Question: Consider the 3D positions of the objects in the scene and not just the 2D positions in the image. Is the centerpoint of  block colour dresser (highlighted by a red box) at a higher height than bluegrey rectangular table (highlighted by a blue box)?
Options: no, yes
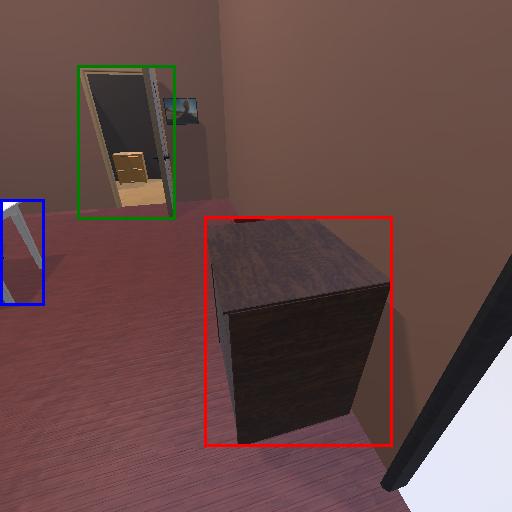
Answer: no